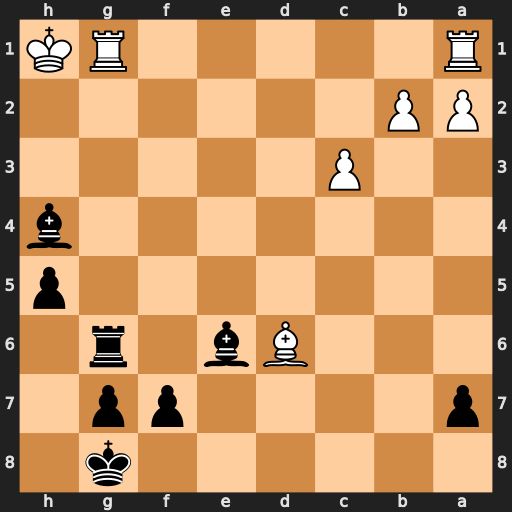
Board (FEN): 6k1/p4pp1/3Bb1r1/7p/7b/2P5/PP6/R5RK
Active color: b
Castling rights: -
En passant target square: -
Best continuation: Bd5+ Kh2 Rxd6